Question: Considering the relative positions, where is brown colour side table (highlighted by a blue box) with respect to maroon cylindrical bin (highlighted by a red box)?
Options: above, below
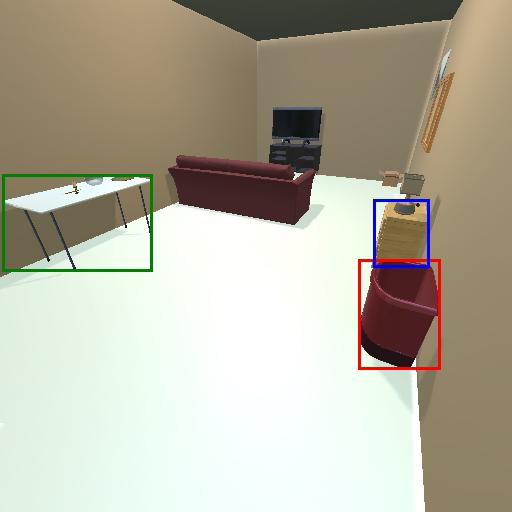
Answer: above